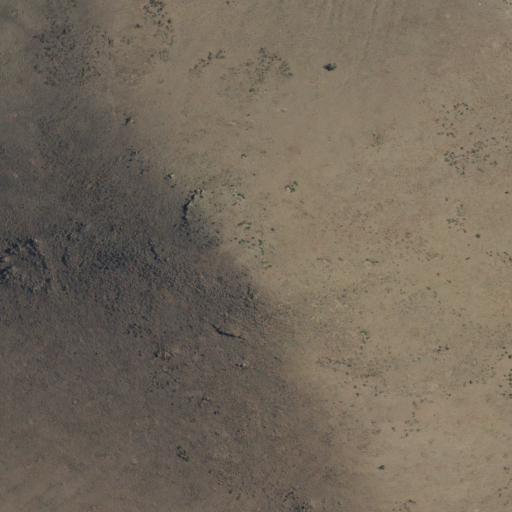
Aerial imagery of mountain in New Mexico named Eds Peak containing shrub, grassland, and evergreen forest